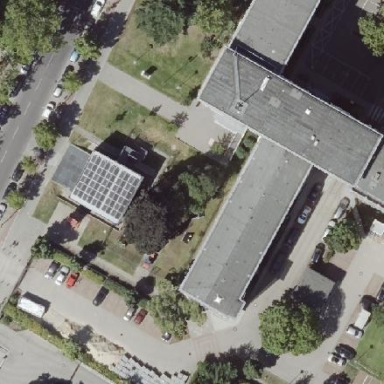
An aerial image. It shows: Part of building.